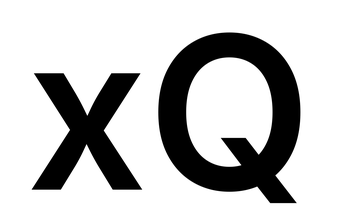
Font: Inter_SemiBold